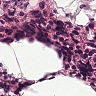
Metastatic tissue present: no